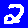
Digit: 2